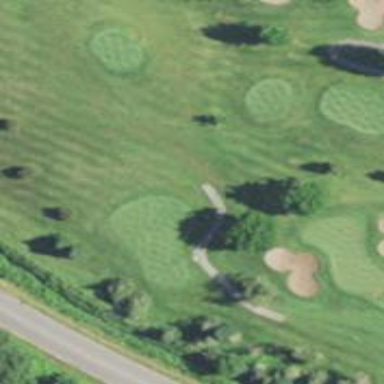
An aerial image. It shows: Pathway for golfing.